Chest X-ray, AP view. Patient: 65 years old, sex M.
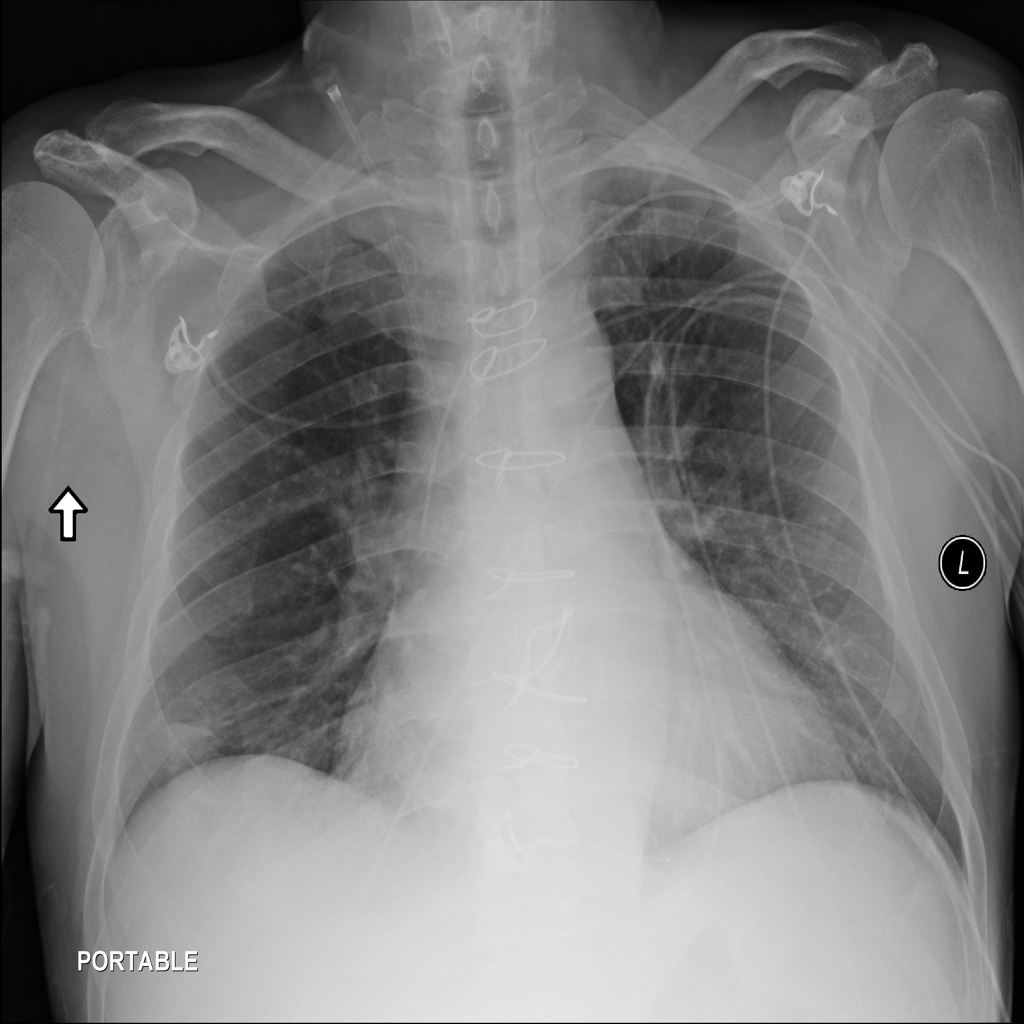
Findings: Atelectasis